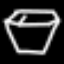
Label: diamond